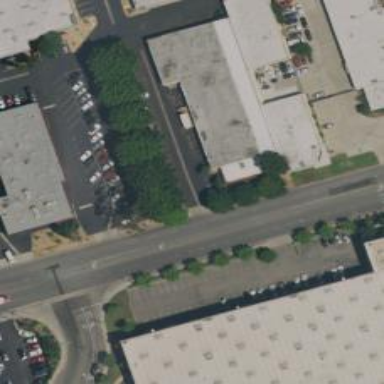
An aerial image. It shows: Warehouse building.